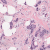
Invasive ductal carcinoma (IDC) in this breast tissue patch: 1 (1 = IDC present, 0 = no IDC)